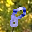
Label: 8